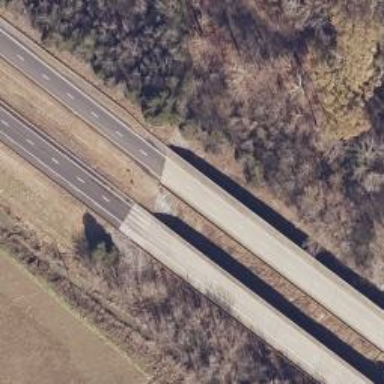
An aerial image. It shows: Trunk highway with bridge.